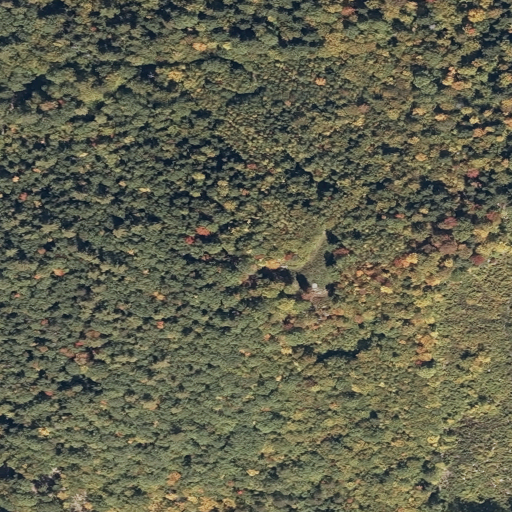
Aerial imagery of mountain in New Hampshire named Mack Hill containing mixed forest, deciduous forest, evergreen forest, and shrub